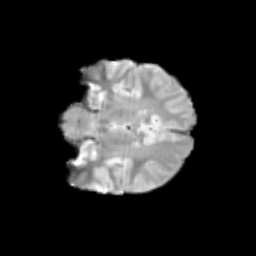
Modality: T2w
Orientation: coronal
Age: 10
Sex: female
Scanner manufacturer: siemens
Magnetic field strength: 3 T
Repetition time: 3.8 s
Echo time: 0.07 s